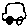
Label: car